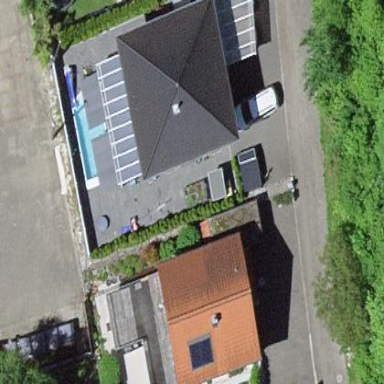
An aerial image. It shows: Simple house.